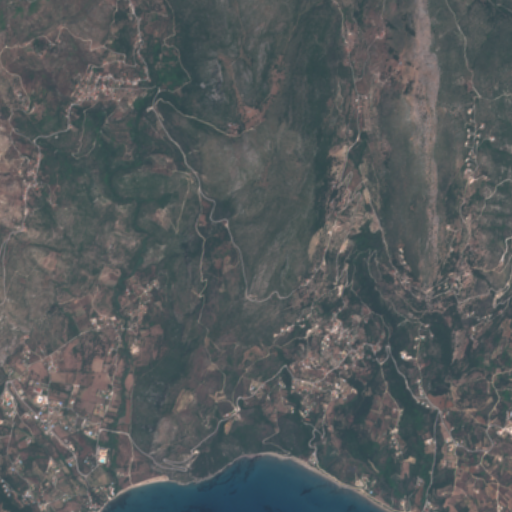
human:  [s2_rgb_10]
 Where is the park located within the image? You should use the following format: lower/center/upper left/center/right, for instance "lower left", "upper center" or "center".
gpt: The park is located in the lower left of the image.
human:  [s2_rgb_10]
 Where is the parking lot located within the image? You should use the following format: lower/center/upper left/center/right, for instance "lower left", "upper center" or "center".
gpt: The parking lot is located in the lower left of the image.
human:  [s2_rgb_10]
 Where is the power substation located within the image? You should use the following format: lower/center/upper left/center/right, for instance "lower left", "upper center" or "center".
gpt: The power substation is located in the lower right of the image.
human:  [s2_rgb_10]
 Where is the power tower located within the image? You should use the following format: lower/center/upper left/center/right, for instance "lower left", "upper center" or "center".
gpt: The power tower is located in the lower of the image.
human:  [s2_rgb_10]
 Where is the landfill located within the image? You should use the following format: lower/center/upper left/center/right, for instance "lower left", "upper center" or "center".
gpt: There is no landfill in the image.